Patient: sex M, age 73
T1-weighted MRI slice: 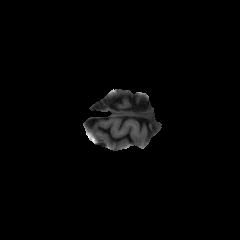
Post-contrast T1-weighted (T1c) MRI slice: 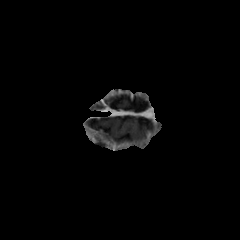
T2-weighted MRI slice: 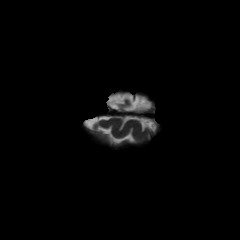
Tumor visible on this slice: no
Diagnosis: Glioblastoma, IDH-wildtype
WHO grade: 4